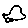
Label: car